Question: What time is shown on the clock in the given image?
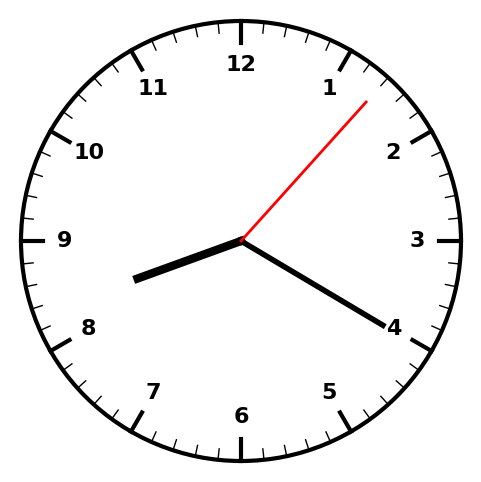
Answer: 08:20:07